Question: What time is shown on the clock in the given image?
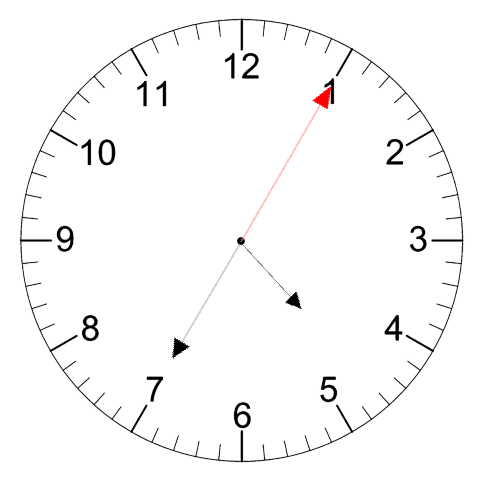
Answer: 04:35:05